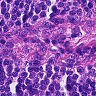
Metastatic tissue present: no